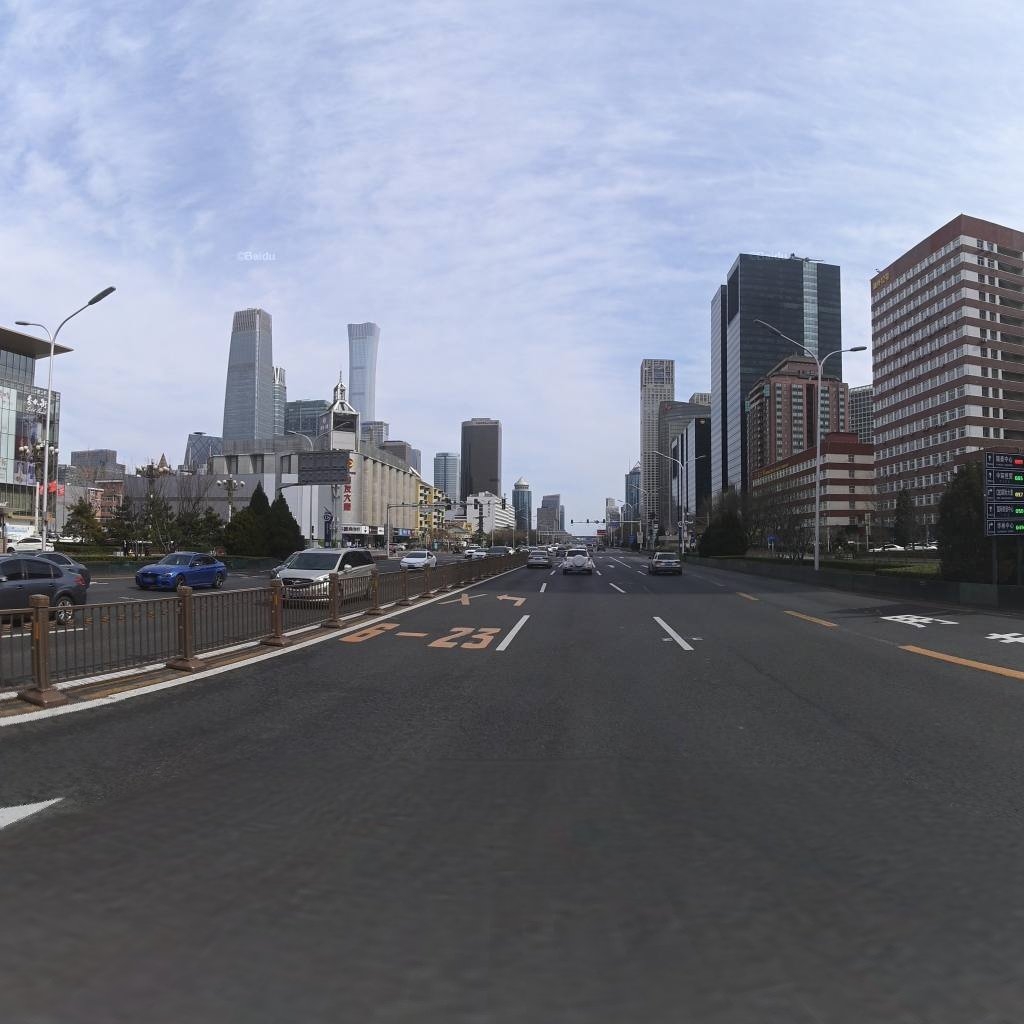
Region: Chaoyang
Road damage annotations: longitudinal crack